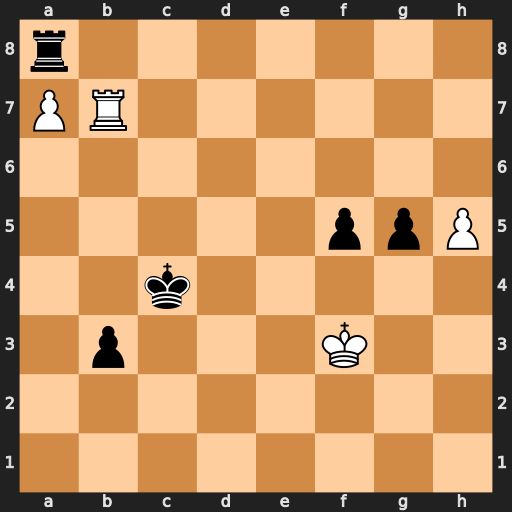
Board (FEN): r7/PR6/8/5ppP/2k5/1p3K2/8/8
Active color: w
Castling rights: -
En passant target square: -
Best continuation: h6 Kc3 h7